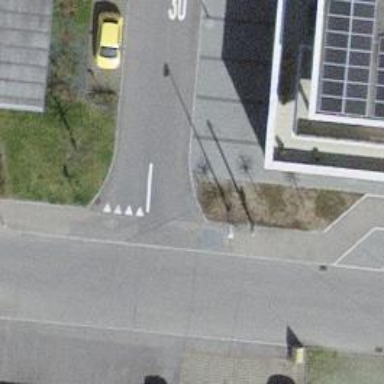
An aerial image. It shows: Road with "give way" sign.